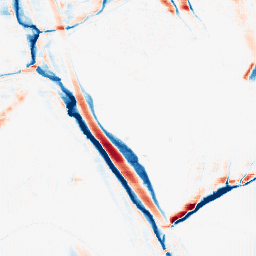
Category: morphological
Decomposition family: morphological_ellipse
Decomposition parameters: operation: average
width: 5
height: 20
Upsampling method: fft_zeropad
Upsampling parameters: scale: 4
Upsampling scale: 4